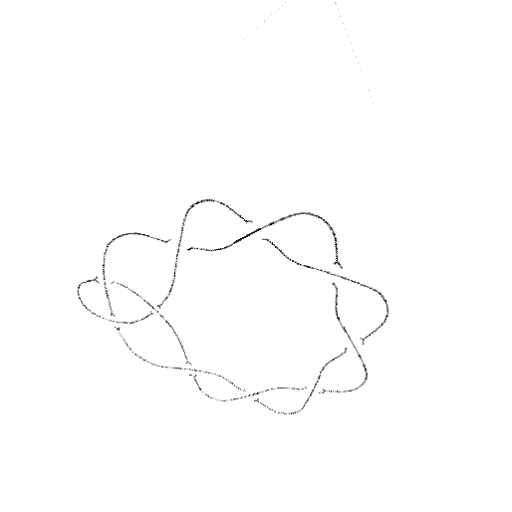
Crossing number: 10